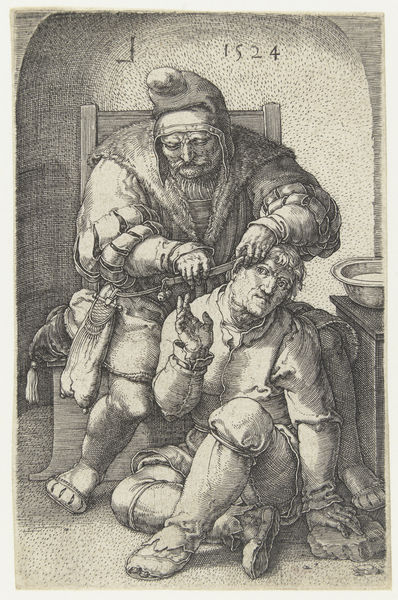
Titel: De chirurgijn
Künstler: Lucas van Leyden
Standort: Amsterdam
Institution: Rijksmuseum
Schlagwörter: hand, mann, sitzen, haar, männer, ohr, stuhl, zeichnung, bart, mütze, schnurrbart, messer, pelz, schale, schüssel, stein, ärmel, möbel, haare, sitzend, genre, kopfbedeckung, grafik, graphik, kissen, zahlen, jahreszahl, druck, druckgraphik, druckgrafik, beutel, pelzmantel, zahl, ziffer, gürteltasche, barbier, haune, 1524